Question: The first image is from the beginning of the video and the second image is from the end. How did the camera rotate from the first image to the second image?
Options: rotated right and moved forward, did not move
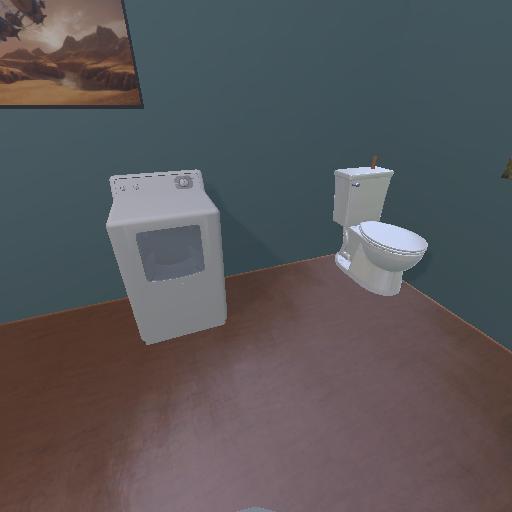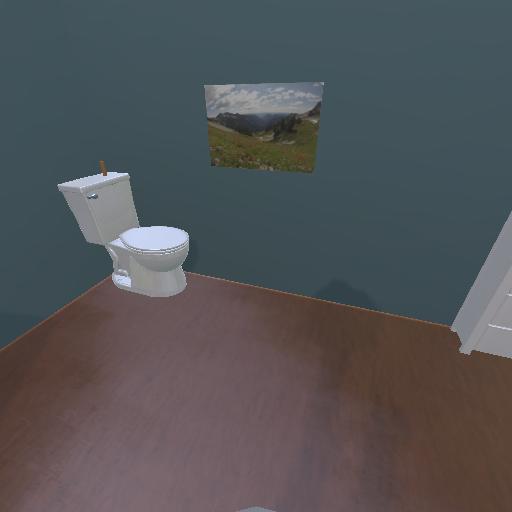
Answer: rotated right and moved forward